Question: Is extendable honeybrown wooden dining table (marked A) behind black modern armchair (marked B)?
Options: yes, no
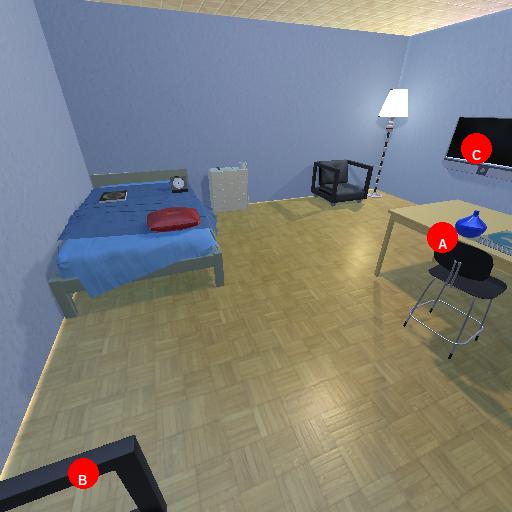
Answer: yes